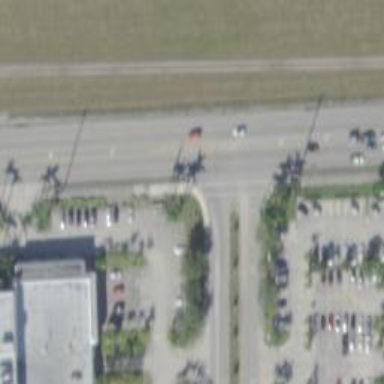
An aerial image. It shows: Uncontrolled road crossing with marked lines.